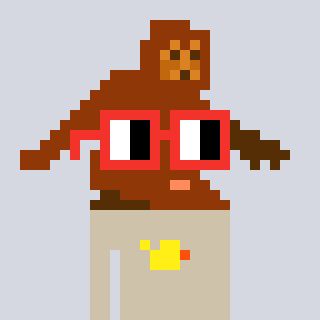
a pixel art character with square red glasses, a bigfoot-shaped head and a bege-colored body on a cool background